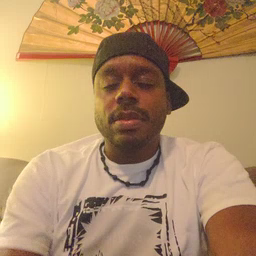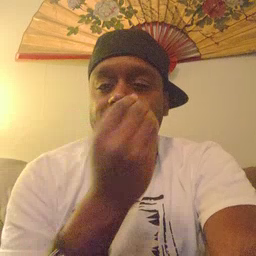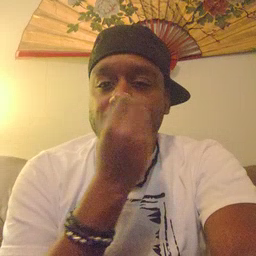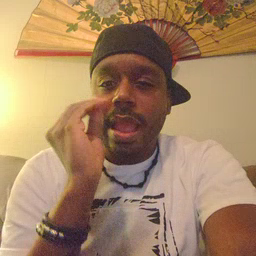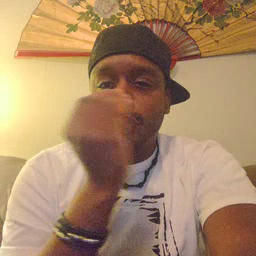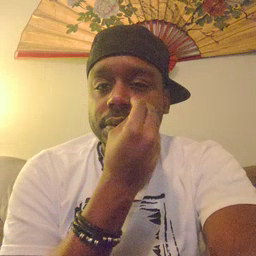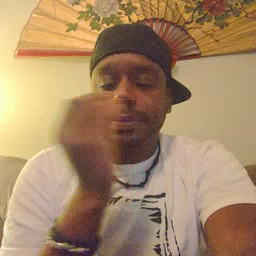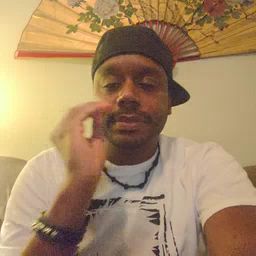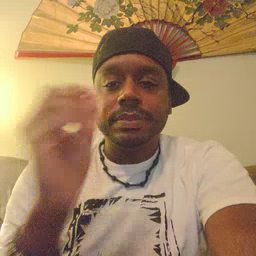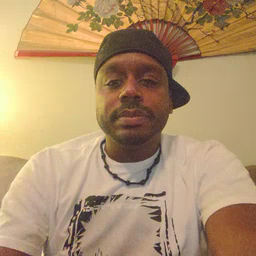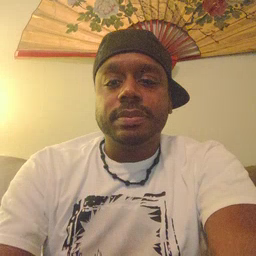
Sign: flower